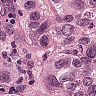
Metastatic tissue present: yes